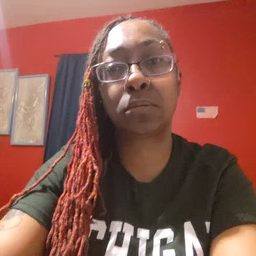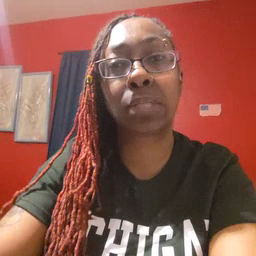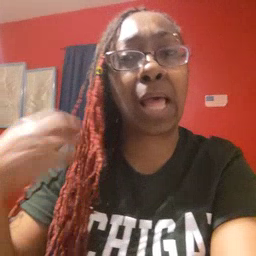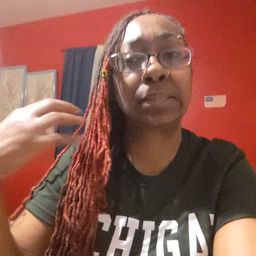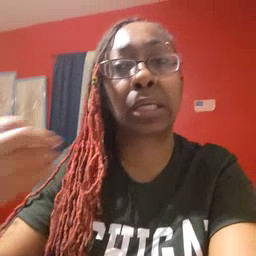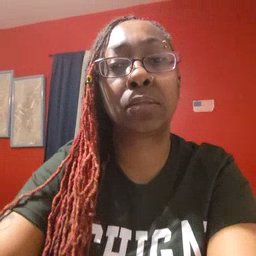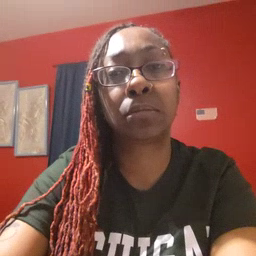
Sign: outside